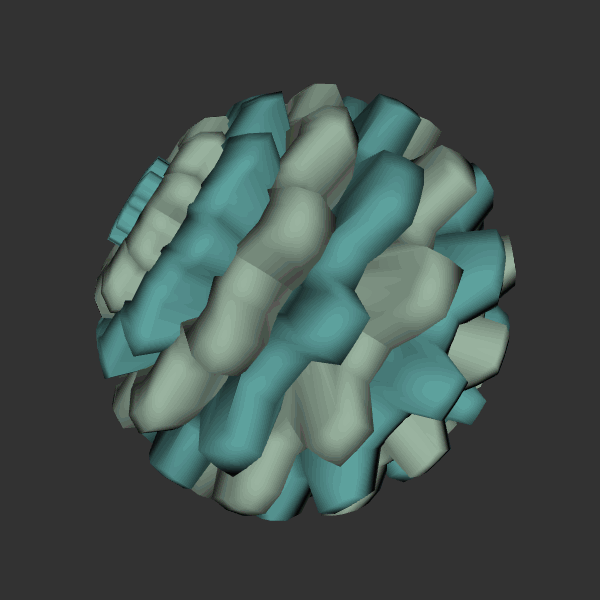
Background: dark